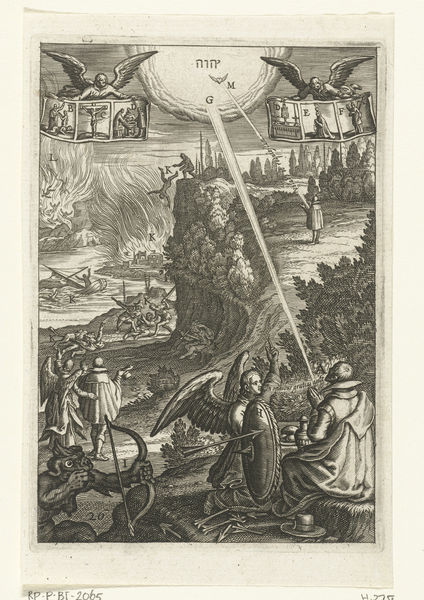
Titel: Embleem met man die God dankt voor al zijn goede daden
Künstler: Boëtius Adamsz. Bolswert
Standort: Amsterdam
Institution: Rijksmuseum
Schlagwörter: feuer, flügel, kampf, meer, wasser, fluss, landschaft, hut, schwarz, weiss, zeichnung, weg, mord, bach, natur, busch, büsche, einsam, sonne, engel, schiff, bogen, abhang, fels, graphik, flut, katastrophe, krieg, allein, schild, mond, sonnenstrahl, landaschaft, radierung, stich, strahl, beten, gebet, teufel, fall, mönch, erscheinung, überflutung, überschwemmung, rabe, kupferstich, pfeil, führung, augustinus, schiessen, bildtafel, felssturz, heiliger gebet, verkündung engel